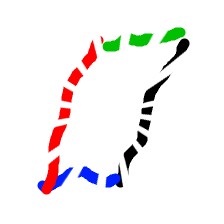
Shape: parallelogram